Interaction volume radius: 5 \u00c5
Interaction volume height: 15 \u00c5
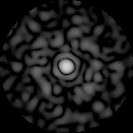
Disorder parameter: 0.7552